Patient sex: F
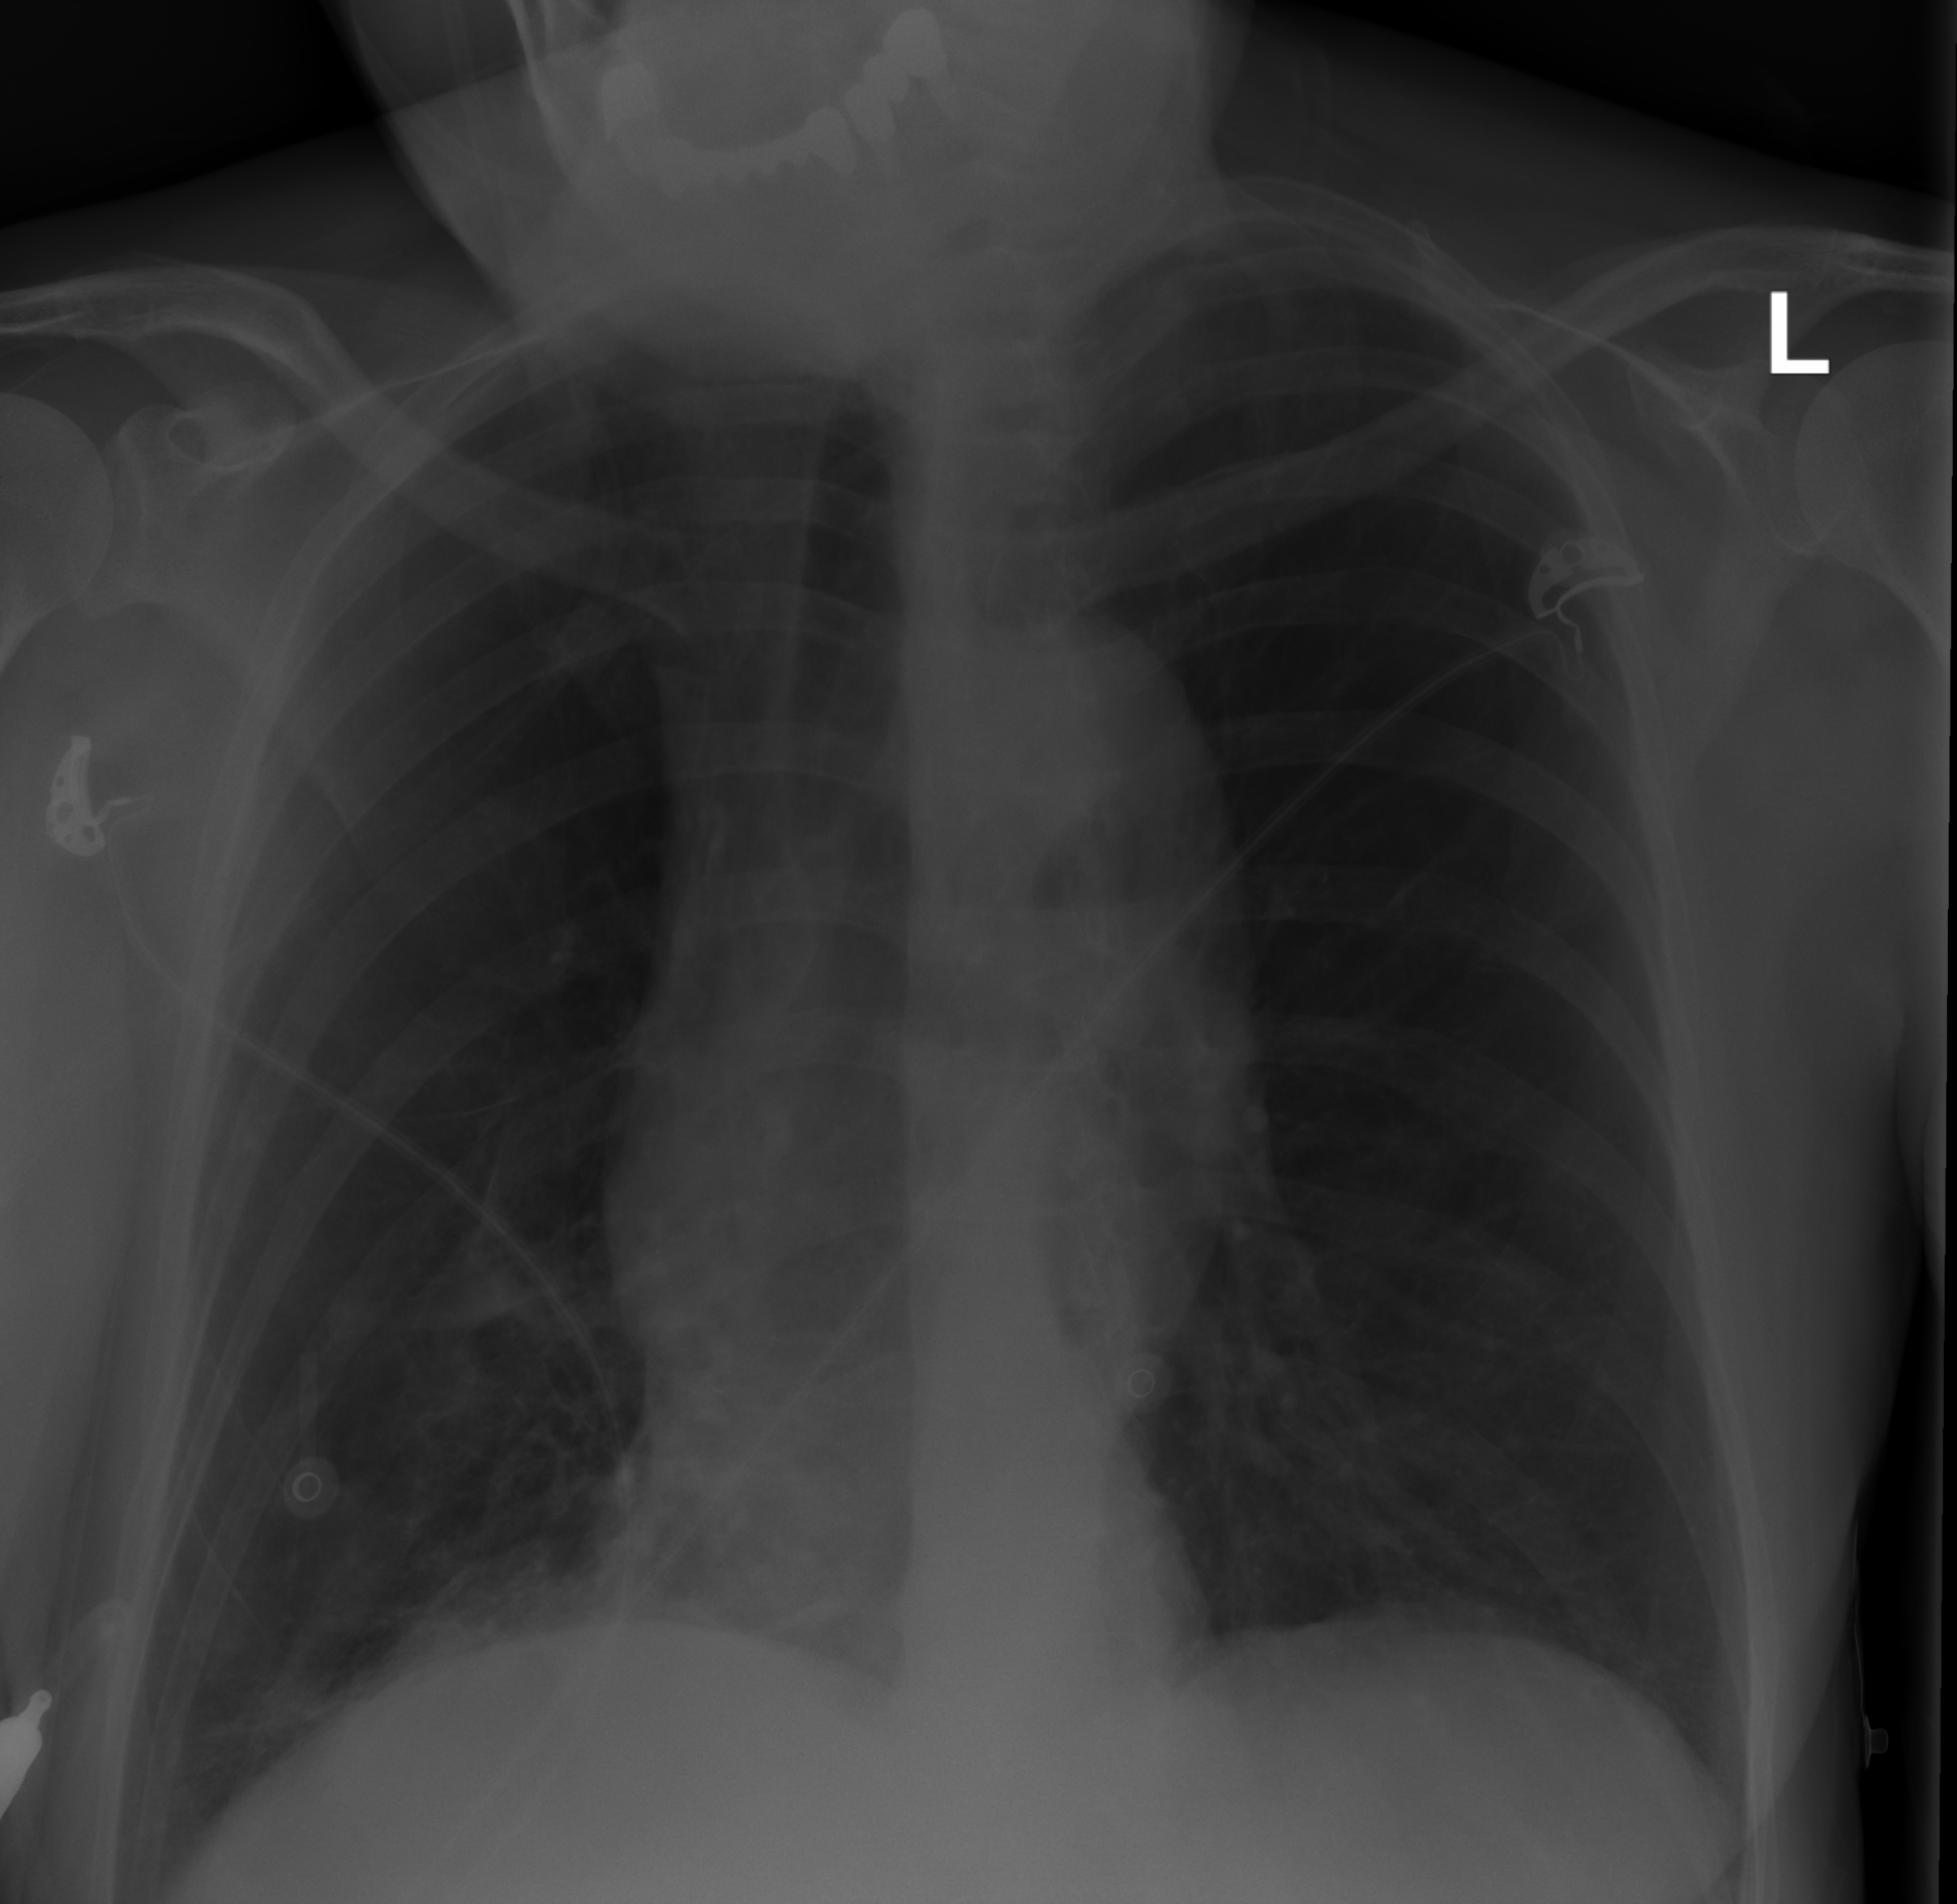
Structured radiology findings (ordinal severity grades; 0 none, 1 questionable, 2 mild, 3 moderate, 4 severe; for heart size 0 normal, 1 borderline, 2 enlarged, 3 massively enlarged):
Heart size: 0
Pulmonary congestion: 0
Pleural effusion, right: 0
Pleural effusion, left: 0
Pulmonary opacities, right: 2
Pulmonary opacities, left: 0
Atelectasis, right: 0
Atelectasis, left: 0